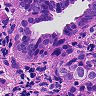
Metastatic tissue present: yes